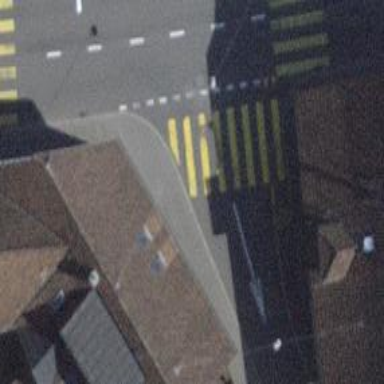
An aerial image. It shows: Uncontrolled zebra crossing on the road.